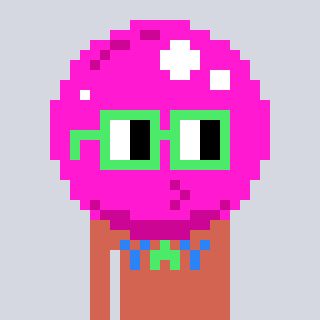
a pixel art character with square light green glasses, a bubblegum-shaped head and a peachy-colored body on a cool background